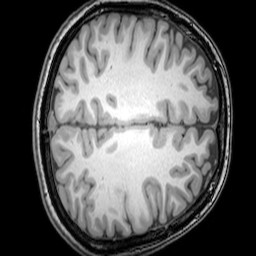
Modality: T1w
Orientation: axial
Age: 23
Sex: female
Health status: healthy
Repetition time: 0.081 s
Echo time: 0.037 s